Question: I found a code in vb.Net that generate text to PDF and I tried to translate it in C# and it works
<URL>
but the problem of the text is long like a paragraph, so it will be not enter to the next line, it will show one line, and on the pdf show me only 6 or 7 words
this is how it show

and for the code is :
'''
private async void EditButton_Click(object sender, RoutedEventArgs e)
{
listitem = (e.OriginalSource as MenuFlyoutItem).DataContext as WritePadFileContent;
//MessageDialog messageDialog = new MessageDialog(listitem.Name.ToString());
//await messageDialog.ShowAsync();
var file = await ApplicationData.Current.LocalFolder.CreateFileAsync(listitem.Name.ToString()+".pdf", CreationCollisionOption.GenerateUniqueName);
using (Stream stream = await WindowsRuntimeStorageExtensions.OpenStreamForWriteAsync(file))
{
var writer = new StreamWriter(stream, Encoding.UTF8);
List<long> xrefs = new List<long>();
// PDF-HEADER
writer.WriteLine("%PDF-1.2");
// PDF-BODY. Convention is to start with a 4-byte binary comment
// so everyone recognizes the pdf as binary. Then the file has
// a load of numbered objects, #1..#7 in this case
writer.Write("%"); writer.Flush();
byte[] vbbyte = new byte[4] { 0, 0, 0, 0 };
stream.Write(vbbyte, 0, 4);
stream.Flush();
writer.WriteLine("");
// #1; catalog - the overall container of the entire PDF
writer.Flush();
stream.Flush();
xrefs.Add(stream.Position);
writer.WriteLine("1 0 obj");
writer.WriteLine("<<");
writer.WriteLine(" /Type /Catalog");
writer.WriteLine(" /Pages 2 0 R");
writer.WriteLine(">>");
writer.WriteLine("endobj");
// #2; page-list - we have only one child page
writer.Flush(); stream.Flush(); xrefs.Add(stream.Position);
writer.WriteLine("2 0 obj");
writer.WriteLine("<<");
writer.WriteLine(" /Type /Pages");
writer.WriteLine(" /Kids [3 0 R]");
writer.WriteLine(" /Count 1");
writer.WriteLine(">>");
writer.WriteLine("endobj");
// #3; page - this is our page. We specify size, font resources, and the contents
writer.Flush(); stream.Flush(); xrefs.Add(stream.Position);
writer.WriteLine("3 0 obj");
writer.WriteLine("<<");
writer.WriteLine(" /Type /Page");
writer.WriteLine(" /Parent 2 0 R");
writer.WriteLine(" /MediaBox [0 0 612 792]"); // Default userspace units; 72/inch, origin at bottom left
writer.WriteLine(" /Resources");
writer.WriteLine("<<");
writer.WriteLine(" /ProcSet [/PDF/Text]"); // This PDF uses only the Text ability
writer.WriteLine(" /Font");
writer.WriteLine("<<");
writer.WriteLine(" /F0 4 0 R"); // I will define three fonts, #4, #5 and #6
writer.WriteLine(" /F1 5 0 R");
writer.WriteLine(" /F2 6 0 R");
writer.WriteLine(" >>");
writer.WriteLine(" >>");
writer.WriteLine(" /Contents 7 0 R");
writer.WriteLine(">>");
writer.WriteLine("endobj");
// #4, #5, #6; three font resources, all using fonts that are built into all PDF-viewers
// We//re going to use WinAnsi character encoding, defined below.
writer.Flush(); stream.Flush(); xrefs.Add(stream.Position);
writer.WriteLine("4 0 obj");
writer.WriteLine("<<");
writer.WriteLine(" /Type /Font");
writer.WriteLine(" /Subtype /Type1");
writer.WriteLine(" /Encoding /WinAnsiEncoding");
writer.WriteLine(" /BaseFont /Times-Roman");
writer.WriteLine(">>");
writer.Flush(); stream.Flush(); xrefs.Add(stream.Position);
writer.WriteLine("5 0 obj");
writer.WriteLine("<<");
writer.WriteLine(" /Type /Font");
writer.WriteLine(" /Subtype /Type1");
writer.WriteLine(" /Encoding /WinAnsiEncoding");
writer.WriteLine(" /BaseFont /Times-Bold");
writer.WriteLine(">>");
writer.Flush(); stream.Flush(); xrefs.Add(stream.Position);
writer.WriteLine("6 0 obj");
writer.WriteLine("<<");
writer.WriteLine(" /Type /Font");
writer.WriteLine(" /Subtype /Type1");
writer.WriteLine(" /Encoding /WinAnsiEncoding");
writer.WriteLine(" /BaseFont /Times-Italic");
writer.WriteLine(">>");
// #7; contents of page. This is written in postscript, fully described in
// chapter 8 of the PDF 1.2 reference manual.
writer.Flush(); stream.Flush(); xrefs.Add(stream.Position);
var sb = new StringBuilder();
sb.AppendLine("BT"); // BT = begin text object, with text-units the same as userspace-units
sb.AppendLine("/F0 40 Tf"); // Tf = start using the named font "F0" with size "40"
sb.AppendLine("40 TL"); // TL = set line height to "40"
sb.AppendLine("230.0 400.0 Td");// Td = position text point at coordinates "230.0", "400.0"
sb.AppendLine("(Hello all)"); // Apostrophe = print the text, and advance to the next line
sb.AppendLine("/F2 20 Tf");//
sb.AppendLine("20 TL");//
sb.AppendLine("0.0 0.2 1.0 rg");// rg = set fill color to RGB("0.0", "0.2", "1.0")
//sb.AppendLine("(olaaaa" + "e" + ") '");
//sb.AppendLine("(olaaaa" + "e" + ") '");
sb.AppendLine("(" + listitem.Description.ToString() + ") '");
sb.AppendLine("ET"); //
writer.WriteLine("7 0 obj");
writer.WriteLine("<<");
writer.WriteLine(" /Length " + sb.Length);
writer.WriteLine(">>");
writer.WriteLine("stream");
writer.Write(sb.ToString());
writer.WriteLine("endstream");
writer.WriteLine("endobj"); ;
// PDF-XREFS. This part of the PDF is an index table into every object #1..#7
// that we defined.
writer.Flush(); stream.Flush(); var xref_pos = stream.Position;
writer.WriteLine("xref");
writer.WriteLine("1 " + xrefs.Count);
foreach (object xref in xrefs)
{
writer.WriteLine("{0:<PHONE>} {1:00000} n", xref, 0);
}
// PDF-TRAILER. Every PDF ends with this trailer.
writer.WriteLine("trailer");
writer.WriteLine("<<");
writer.WriteLine(" /Size " + xrefs.Count);
writer.WriteLine(" /Root 1 0 R");
writer.WriteLine(">>");
writer.WriteLine("startxref");
writer.WriteLine(xref_pos);
writer.WriteLine("%%EOF");
writer.Flush(); stream.Flush();
}
await Launcher.LaunchFileAsync(file);
}
'''
So if there another code can help me with windows Phone 8.1 C# or another example.
this code add the name of pdf file
'''
var file = await ApplicationData.Current.LocalFolder.CreateFileAsync(listitem.Name.ToString()+".pdf", CreationCollisionOption.GenerateUniqueName);
'''
this code give me to add description into pdf
'''
sb.AppendLine("(" + listitem.Description.ToString() + ") '");
'''
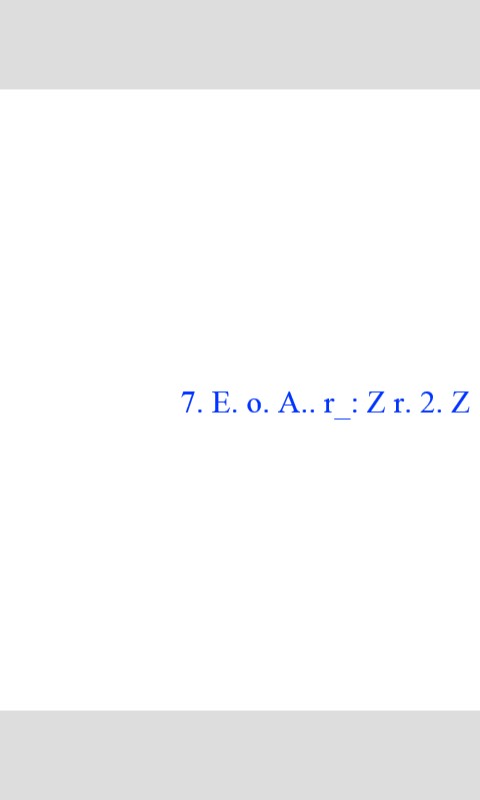
Answer: With this last code I am stuck, and its impossible to work with it because it is written in postscript and I can't find the manual to the PDF 1.2 reference related to chapter 8.
But I tried to use another library and it work with WP8.1 C#
Xfinium an easy library, so you most download the library <URL>
this is a screen shot of the code (2nd button)

'''
using System;
using System.Collections.Generic;
using System.IO;
using System.Linq;
using System.Runtime.InteropServices.WindowsRuntime;
using System.Text;
using Windows.Foundation;
using Windows.Foundation.Collections;
using Windows.Storage;
using Windows.System;
using Windows.UI.Xaml;
using Windows.UI.Xaml.Controls;
using Windows.UI.Xaml.Controls.Primitives;
using Windows.UI.Xaml.Data;
using Windows.UI.Xaml.Input;
using Windows.UI.Xaml.Media;
using Windows.UI.Xaml.Navigation;
using Xfinium.Pdf;
using Xfinium.Pdf.Actions;
using Xfinium.Pdf.Core;
using Xfinium.Pdf.Graphics;
using Xfinium.Pdf.Graphics.FormattedContent;
// The Blank Page item template is documented at http://go.microsoft.com/fwlink/?LinkId=391641
namespace App40
{
/// <summary>
/// An empty page that can be used on its own or navigated to within a Frame.
/// </summary>
public sealed partial class MainPage : Page
{
public MainPage()
{
this.InitializeComponent();
this.NavigationCacheMode = NavigationCacheMode.Required;
}
/// <summary>
/// Invoked when this page is about to be displayed in a Frame.
/// </summary>
/// <param name="e">Event data that describes how this page was reached.
/// This parameter is typically used to configure the page.</param>
protected override void OnNavigatedTo(NavigationEventArgs e)
{
// TODO: Prepare page for display here.
// TODO: If your application contains multiple pages, ensure that you are
// handling the hardware Back button by registering for the
// Windows.Phone.UI.Input.HardwareButtons.BackPressed event.
// If you are using the NavigationHelper provided by some templates,
// this event is handled for you.
}
private void Button_Click(object sender, RoutedEventArgs e)
{
}
//this is a tutrila can help you with simple text
private async void Button_Click1(object sender, RoutedEventArgs e)
{
var file = await ApplicationData.Current.LocalFolder.CreateFileAsync("a.pdf", CreationCollisionOption.ReplaceExisting);
using (Stream stream = await WindowsRuntimeStorageExtensions.OpenStreamForWriteAsync(file))
{
PdfFixedDocument document = new PdfFixedDocument();
PdfPage page = document.Pages.Add();
// Create a standard font with Helvetica face and 24 point size
PdfStandardFont helvetica = new PdfStandardFont(PdfStandardFontFace.Helvetica, 24);
// Create a solid RGB red brush.
PdfBrush brush = new PdfBrush(PdfRgbColor.Red);
// Draw the text on the page.
string cha = "title";
page.Graphics.DrawString(cha, helvetica, brush, 250, 50);
// Draw the text on the page. max tableau 50
string ch = "azj aeiajiahfioe foiehfioehfiehfie feifjaepfjaepofjaepo fpaejfpeafjaefaefhevpzevje vjepzvihzev zep";
page.Graphics.DrawString(ch, helvetica, brush, 10, 100);
document.Save(stream);
}
await Launcher.LaunchFileAsync(file);
//FileStream input = File.OpenRead("optionalcontent-src.pdf");
//PdfFile file = new PdfFile(input);
}
//this is a tutrila can help you with paragraph block
private async void Button_Click2(object sender, RoutedEventArgs e)
{
var file = await ApplicationData.Current.LocalFolder.CreateFileAsync("a.pdf", CreationCollisionOption.ReplaceExisting);
using (Stream stream = await WindowsRuntimeStorageExtensions.OpenStreamForWriteAsync(file))
{
string paragraph2Block1Text = "The development style is based on fixed document model, where each page is created as needed " +
"and content is placed at fixed position using a grid based layout.
" +
"This gives you access to all PDF features, whether you want to create a simple file " +
"or you want to create a transparency knockout group at COS level, and lets you build more complex models on top of the library.";
PdfStandardFont textFont = new PdfStandardFont(PdfStandardFontFace.TimesRoman, 12);
PdfFormattedParagraph paragraph2 = new PdfFormattedParagraph();
paragraph2.SpacingAfter = 3;
paragraph2.FirstLineIndent = 10;
paragraph2.HorizontalAlign = PdfStringHorizontalAlign.Justified;
paragraph2.LineSpacingMode = PdfFormattedParagraphLineSpacing.Multiple;
paragraph2.LineSpacing = 1.2;
paragraph2.Blocks.Add(new PdfFormattedTextBlock(paragraph2Block1Text, textFont));
PdfFormattedContent formattedContent = new PdfFormattedContent();
formattedContent.Paragraphs.Add(paragraph2);
PdfFixedDocument document = new PdfFixedDocument();
PdfPage page = document.Pages.Add();
page.Graphics.DrawFormattedContent(formattedContent, 50, 50, 500, 700);
page.Graphics.CompressAndClose();
document.Save(stream);
}
await Launcher.LaunchFileAsync(file);
}
}
}
'''